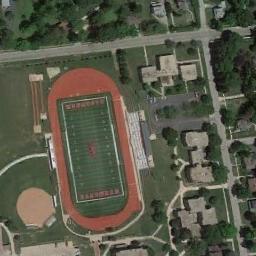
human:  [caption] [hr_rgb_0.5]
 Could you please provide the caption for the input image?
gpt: The ground track field is surrounded by some trees and houses and a baseball diamond is next to the ground track field .

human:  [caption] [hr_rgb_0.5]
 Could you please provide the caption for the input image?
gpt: There are many buildings next to the ground track field .

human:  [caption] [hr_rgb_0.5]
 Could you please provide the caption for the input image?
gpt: To the left of the track is the green field .

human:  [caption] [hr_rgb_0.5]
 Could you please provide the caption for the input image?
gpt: A track and field is built in the middle of a residential area, Surrounded by a lot of vegetation .

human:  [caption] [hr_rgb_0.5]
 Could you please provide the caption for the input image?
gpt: There are some buildings beside the ground track field with a red track .